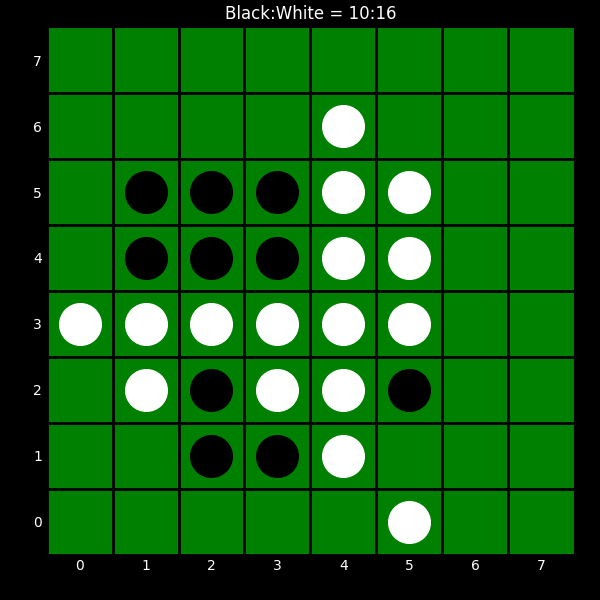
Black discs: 10
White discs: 16